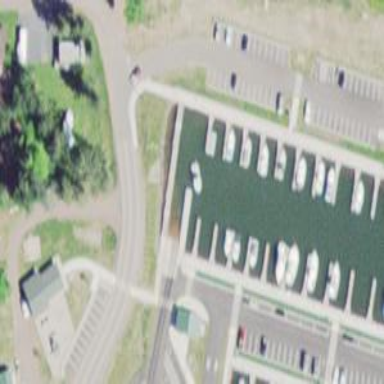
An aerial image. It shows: Slipway on leisure land.